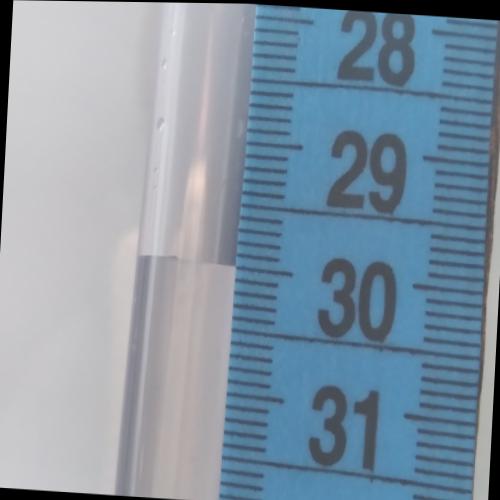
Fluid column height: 30.0 cm